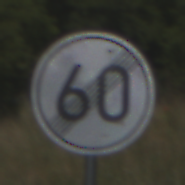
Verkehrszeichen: EndeGeschwindigkeit60
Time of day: Midday
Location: Outdoor (Nature)
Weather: Clear
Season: NotSpecified
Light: Natural